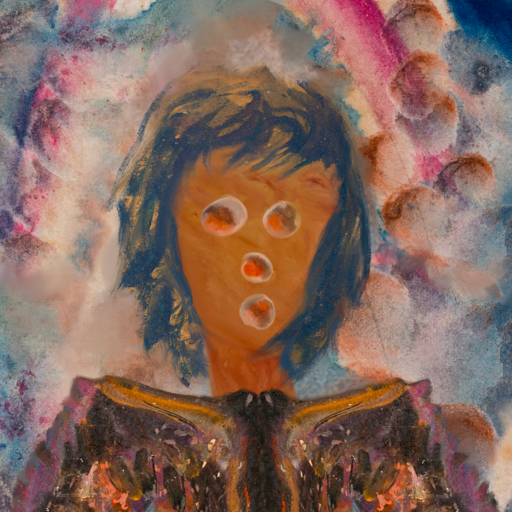
Background: Rupkatha, Head And Neck Front: Pious_Lady, Face Front: Rupkatha, Bust: Gypsy_Queen, Hair Front: InTheSun, Head Accessory: Blank, Second Necklace: Blank, Necklace: Blank, Baby: Blank